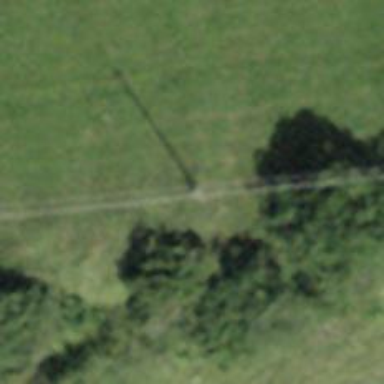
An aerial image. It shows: Power pole.